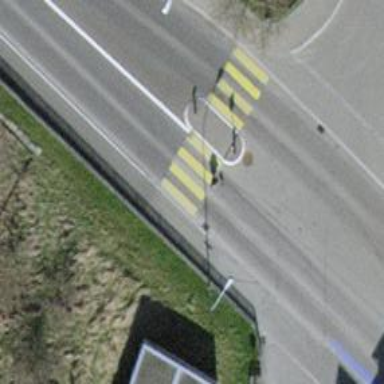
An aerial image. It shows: Marked crossing with pedestrian island.